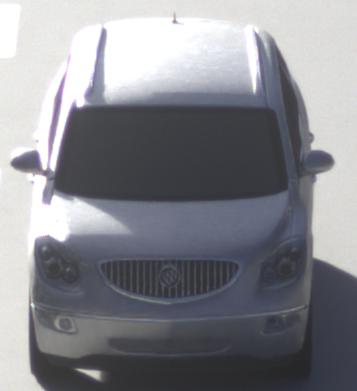
Make: Buick
Model: Enclave
Detailed model: GMT967
Model produced from: 2007
Model produced until: 2017
Doors: 5
Color: white
Road condition: dry road
Daytime: morning or afternoon
Contrast: medium contrast